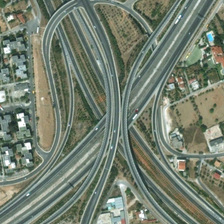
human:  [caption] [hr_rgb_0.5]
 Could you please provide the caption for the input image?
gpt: some buildings and some sparse green trees are near a viaduct .

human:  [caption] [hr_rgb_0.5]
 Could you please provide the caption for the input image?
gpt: some buildings and some sparse green trees are near a viaduct .

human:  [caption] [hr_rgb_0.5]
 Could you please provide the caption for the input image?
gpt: some buildings and some sparse green trees are near a viaduct .

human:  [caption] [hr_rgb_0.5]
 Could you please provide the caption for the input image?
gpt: some buildings and some sparse green trees are near a viaduct .

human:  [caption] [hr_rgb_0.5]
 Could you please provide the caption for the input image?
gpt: some buildings and some sparse green trees are near a viaduct .